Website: lowes
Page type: address-validator
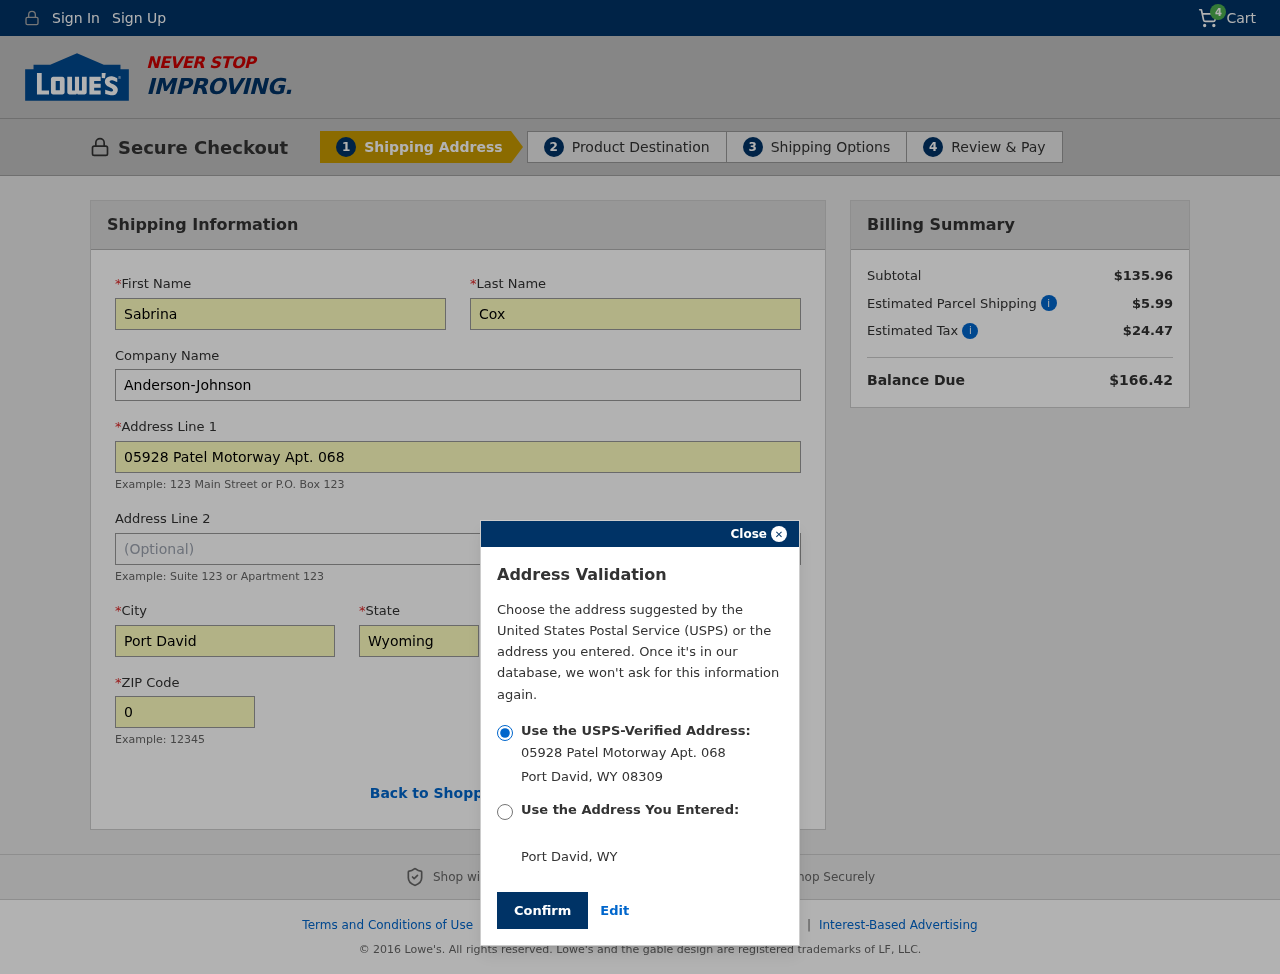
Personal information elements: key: PII_CITY
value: Port David
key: PII_COMPANY
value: Anderson-Johnson
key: PII_FIRSTNAME
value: Sabrina
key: PII_LASTNAME
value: Cox
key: PII_POSTCODE
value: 08309
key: PII_STATE
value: Wyoming
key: PII_STATE_ABBR
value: WY
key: PII_STREET
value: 05928 Patel Motorway Apt. 068
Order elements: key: ORDER_NUM_ITEMS
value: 4
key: ORDER_SUBTOTAL
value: $135.96
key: ORDER_SHIPPING_COST
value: $5.99
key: ORDER_TAX
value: $24.47
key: ORDER_TOTAL
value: $166.42